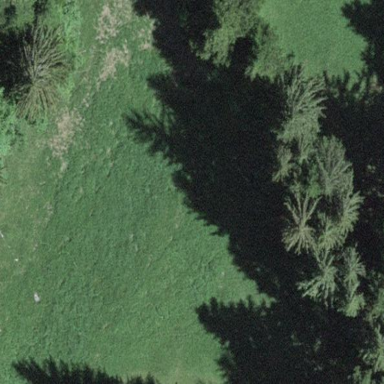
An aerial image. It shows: Beautiful meadow.